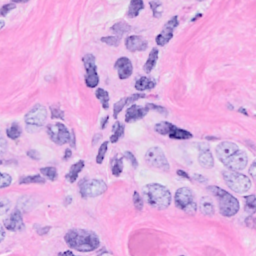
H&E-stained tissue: Breast